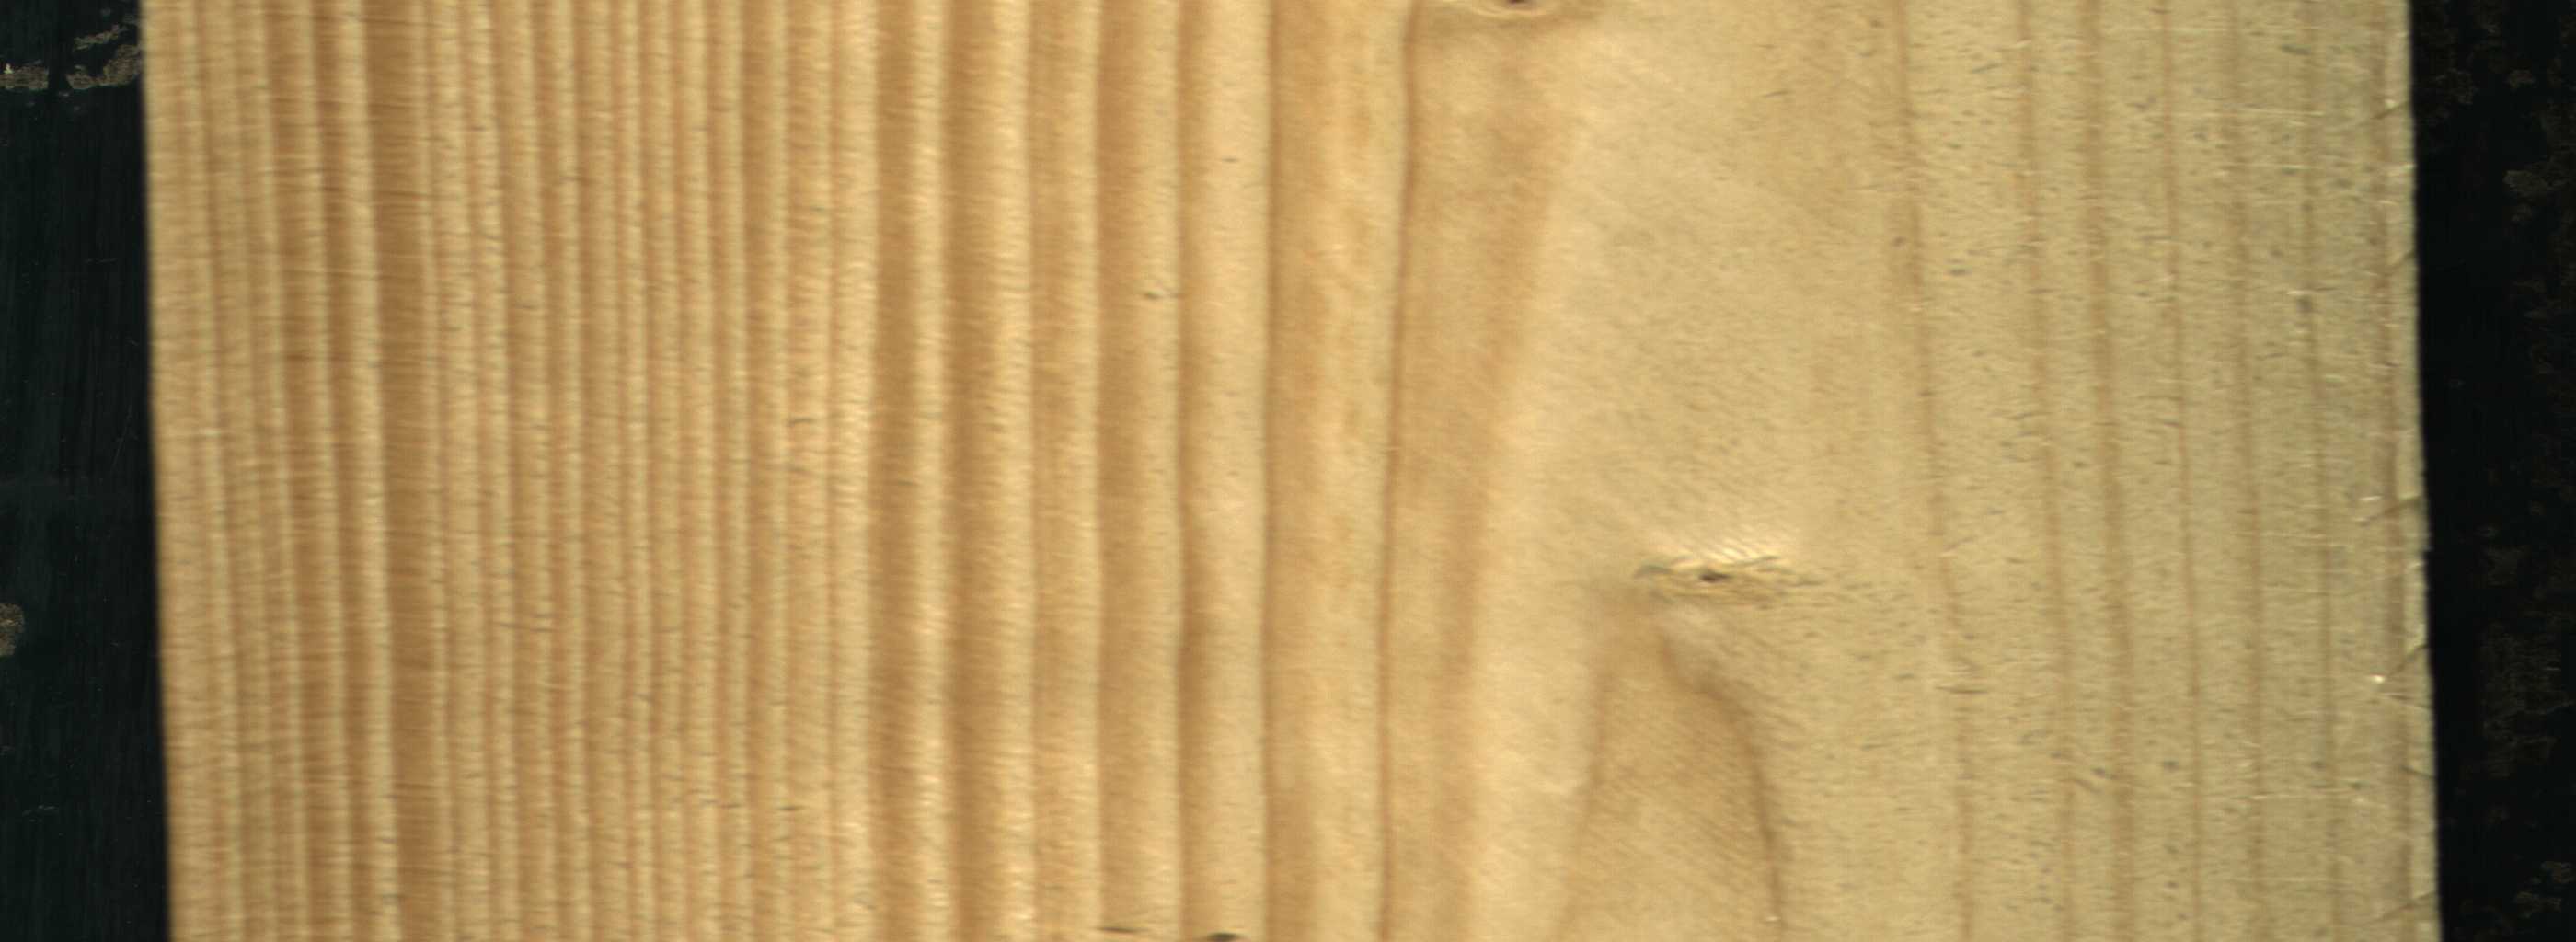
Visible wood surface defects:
Live_Knot
Live_Knot